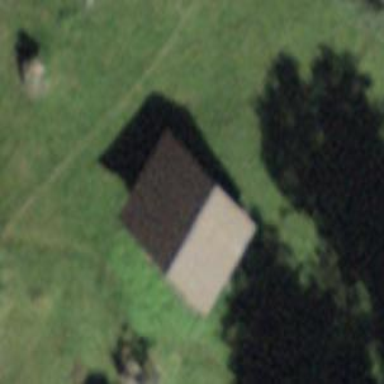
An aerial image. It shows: Barn.